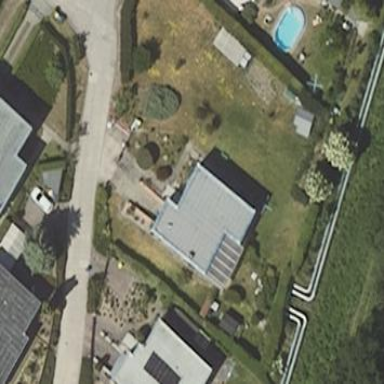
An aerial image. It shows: Simple house.